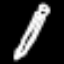
Label: pencil